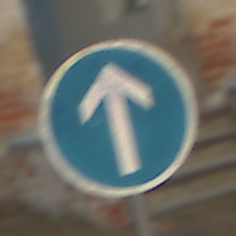
Verkehrszeichen: VorgeschriebeneFahrtrichtungGeradeaus
Umgebung: Outdoor, Nature
Tageszeit: MorningAfternoon
Wetter: PartlyCloudy
Licht: Natural
Jahreszeit: Autumn
Kontrast: LowContrast